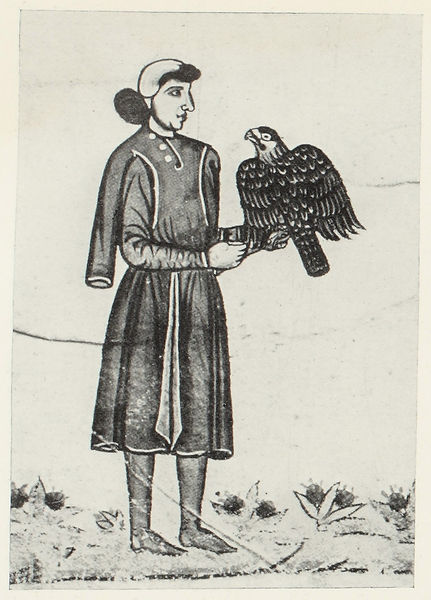
Titel: Falkenbuch Friedrichs des II.; De arte venandi cum avibus
Institution: Rom, Biblioteca Vaticana
Schlagwörter: adler, falke, flügel, hand, mann, umhang, vogel, weiß, blumen, hut, nase, profil, schwarz, zeichnung, blick, gras, wiese, haube, rock, kappe, arm, falten, federn, ärmel, busch, boden, gewand, haare, mantel, drei, saum, pflanzen, schultern, beine, füße, junge, knöpfe, strümpfe, schwarzweiß, stiefel, ritter, jagd, mittelalter, falkenjagd, vorlage, haltend, falkner, page, falknerei, fa, lknöpfe, beiz